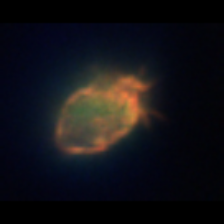
Taxon: Ciliates
Group: Other